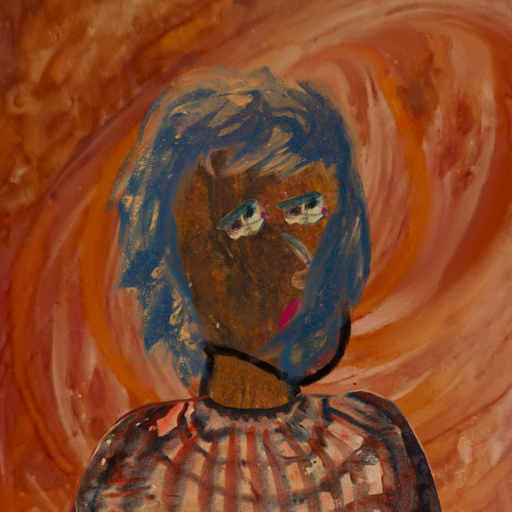
Background: Pious_Lady, Head And Neck Side: Mosgoul, Face Side: Pipe, Bust: Orphan, Hair Side: In_The_Sun, Head Accessory: Blank, Second Necklace: Blank, Necklace: Blank, Baby: Blank